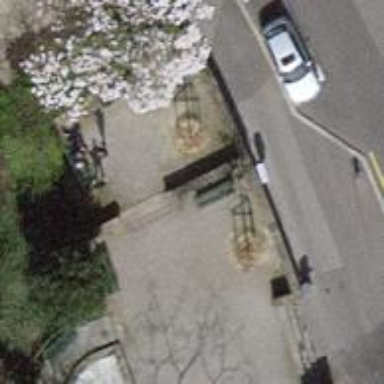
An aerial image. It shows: Bench for seating.